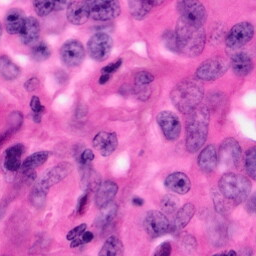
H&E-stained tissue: Pancreatic